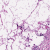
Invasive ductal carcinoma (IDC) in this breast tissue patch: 0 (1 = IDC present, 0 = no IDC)